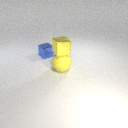
small yellow metal cube above large yellow rubber sphere